Field crop: tomato
Growth stage: 1
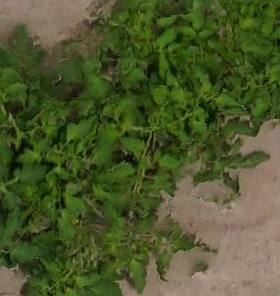
Species: tomato